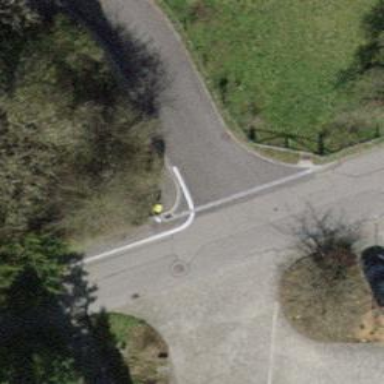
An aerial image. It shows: Post box is visible.